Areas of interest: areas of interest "Agricultural Bank of China (Puning City Branch)"
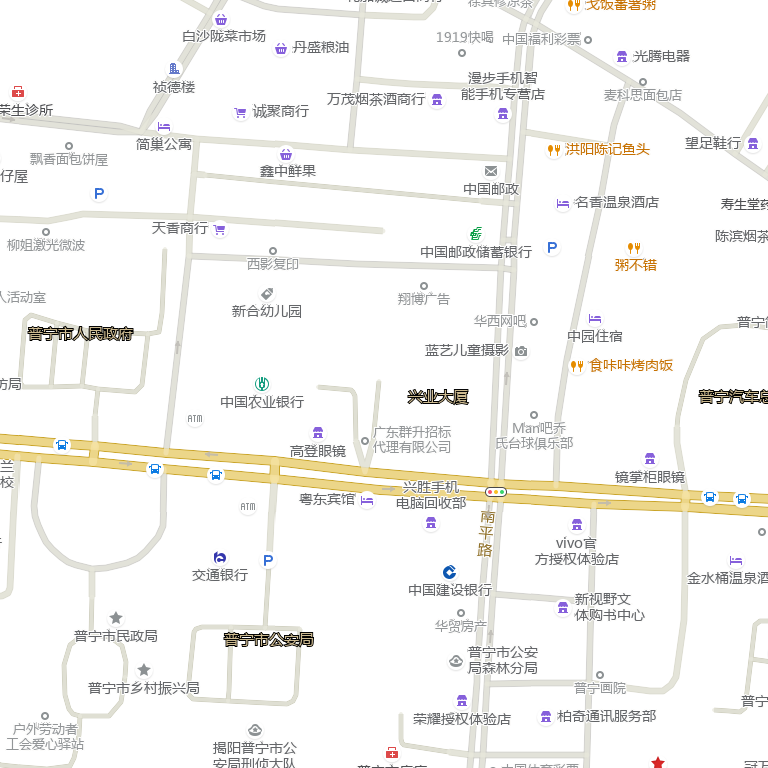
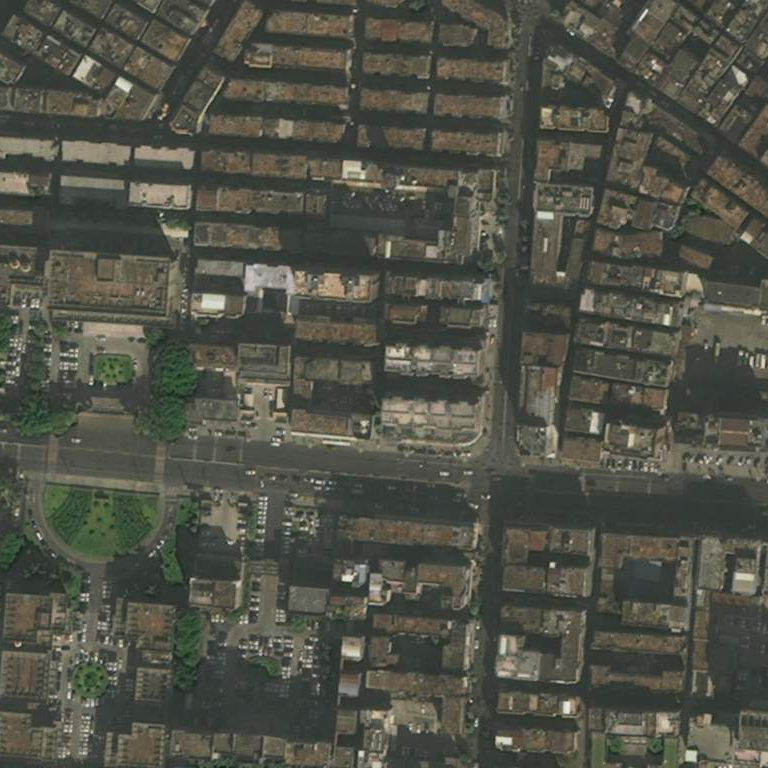